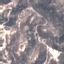
Label: HerbaceousVegetation